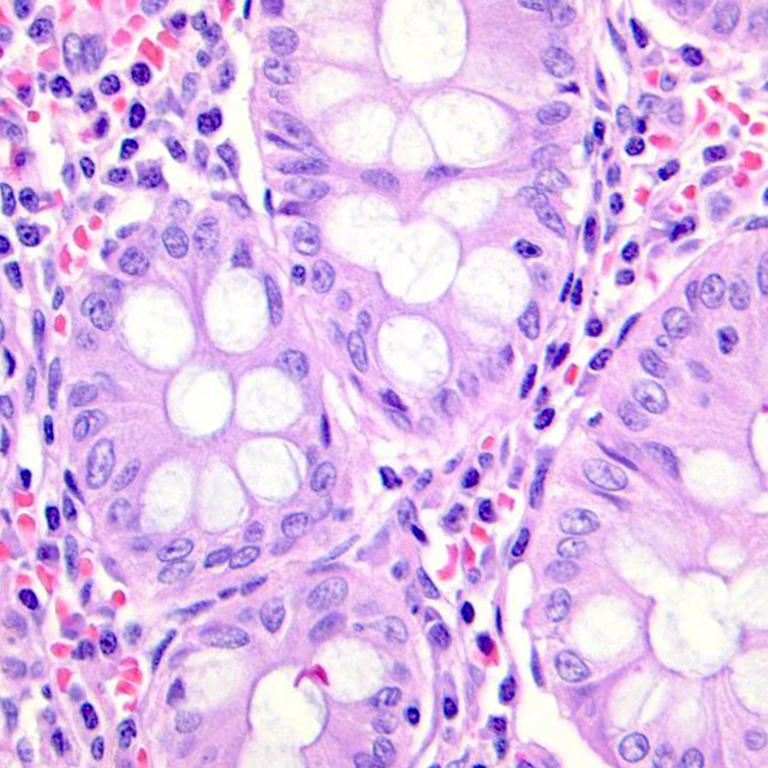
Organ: colon
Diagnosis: benign